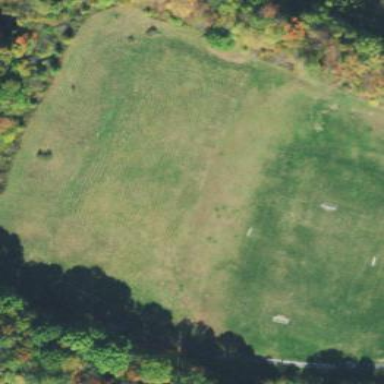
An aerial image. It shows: Soccer pitch with grass surface for leisure land.